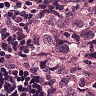
Metastatic tissue present: yes